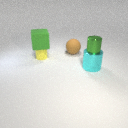
large cyan metal cylinder below small green metal cylinder